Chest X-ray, PA view. Patient: 35 years old, sex M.
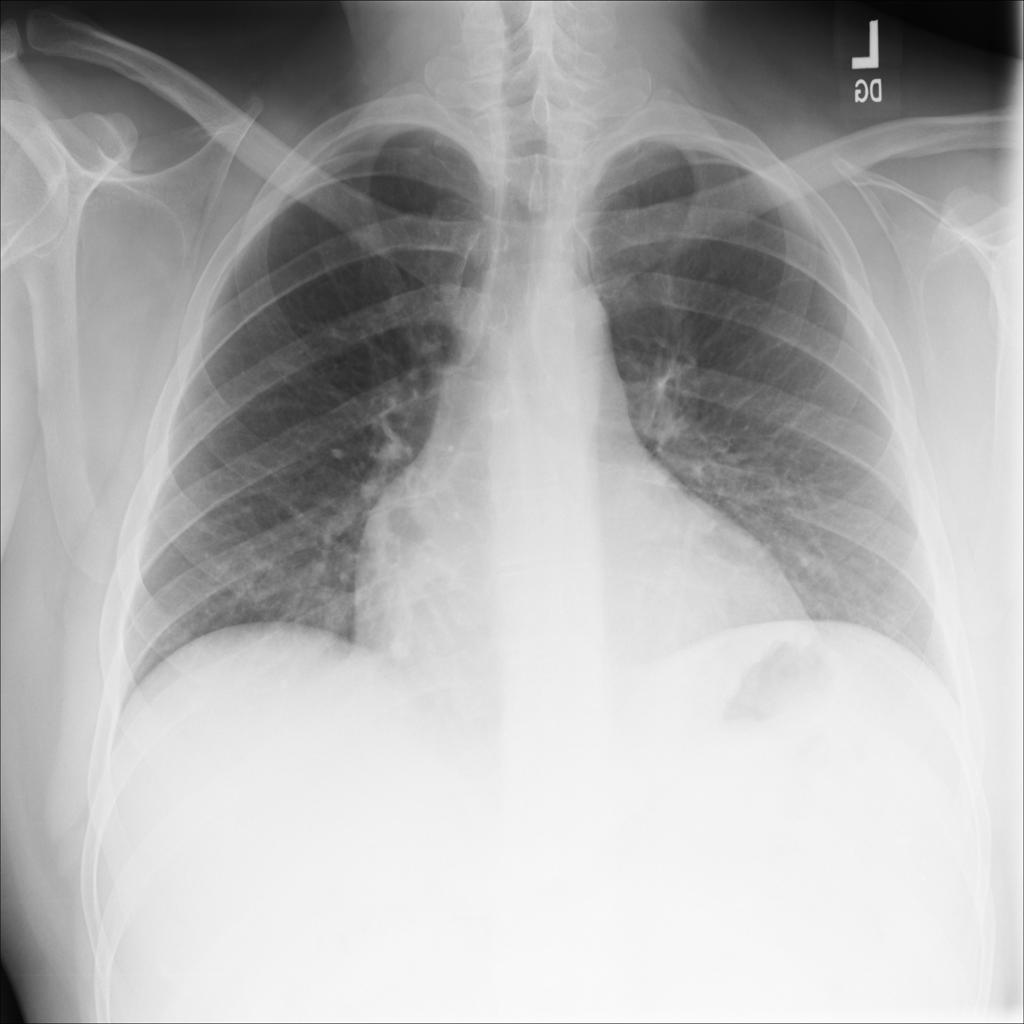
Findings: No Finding